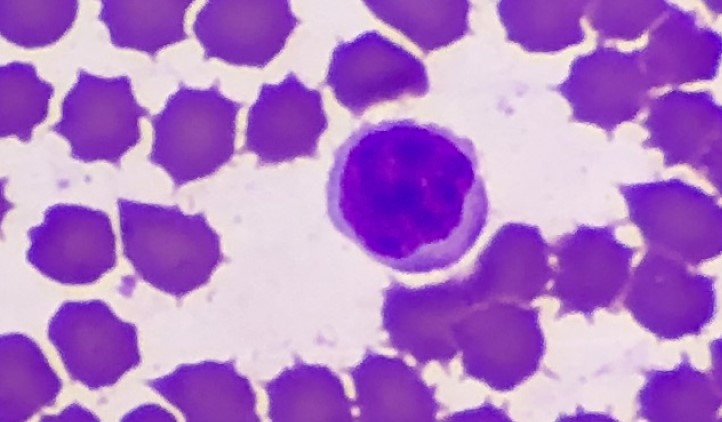
White blood cell type: Lymphocyte